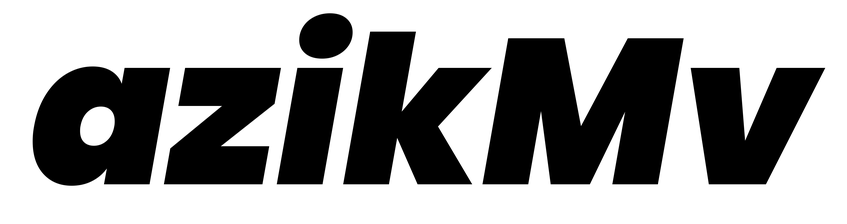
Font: Poppins-BlackItalic